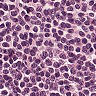
Metastatic tissue present: no